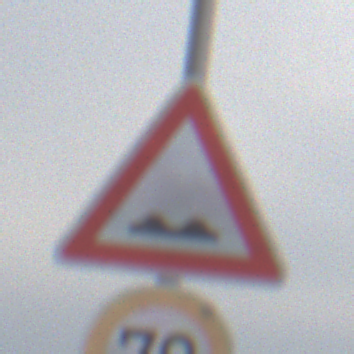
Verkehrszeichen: UnebeneFahrbahn
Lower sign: Geschwindigkeit70
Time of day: Midday
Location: Outdoor (Nature)
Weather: PartlyCloudy
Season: NotSpecified
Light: Natural